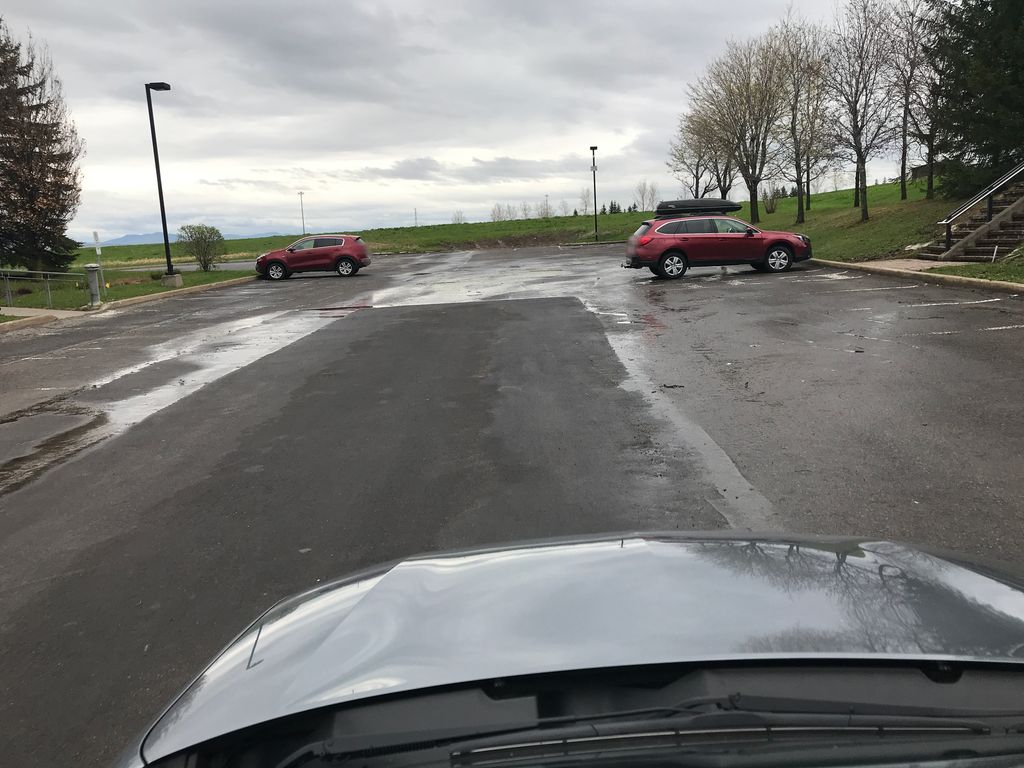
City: quebec_city